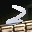
Label: 2